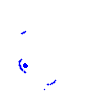
Particle: kaon